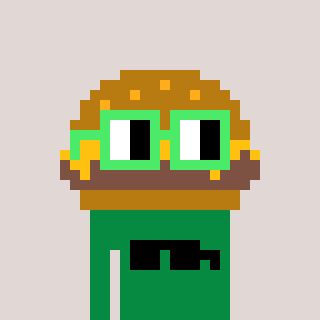
a pixel art character with square light green glasses, a burger-shaped head and a green-colored body on a warm background